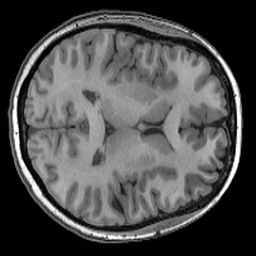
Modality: T1w
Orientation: axial
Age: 25
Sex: female
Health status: ill
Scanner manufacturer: ge
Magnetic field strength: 3 T
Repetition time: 0.008164 s
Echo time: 0.003184 s